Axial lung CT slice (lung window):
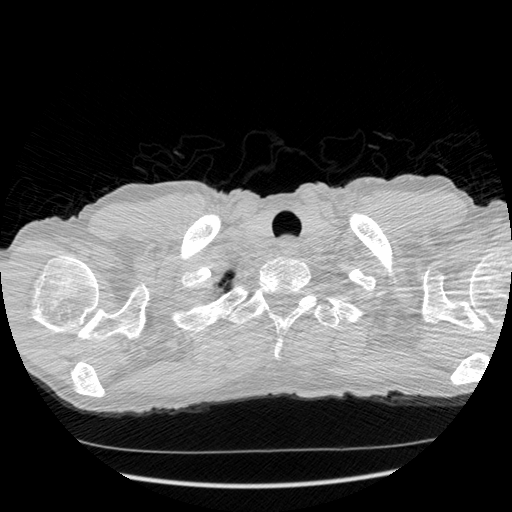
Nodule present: no